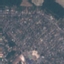
Land use / land cover: Residential